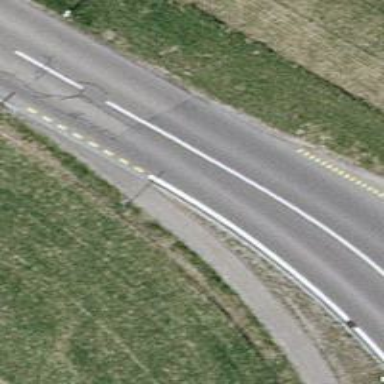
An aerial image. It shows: Asphalt cycleway.